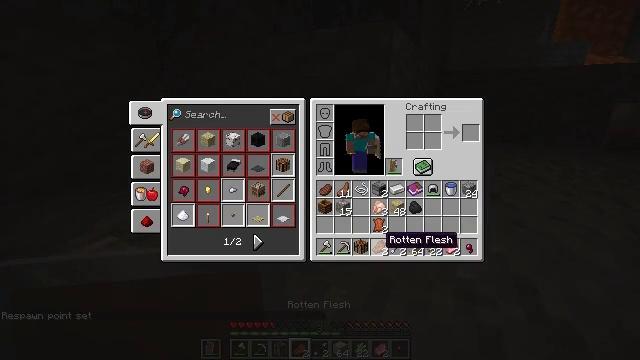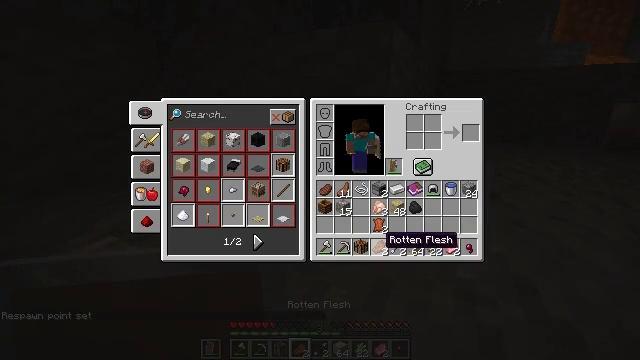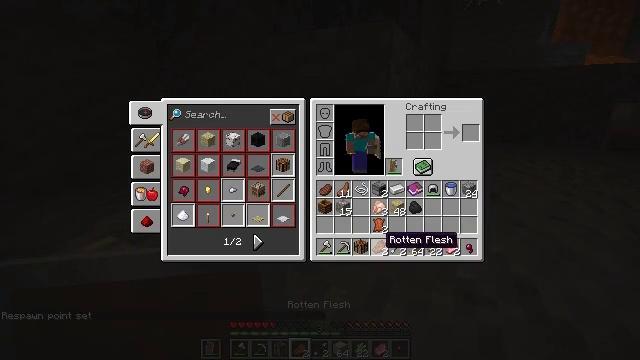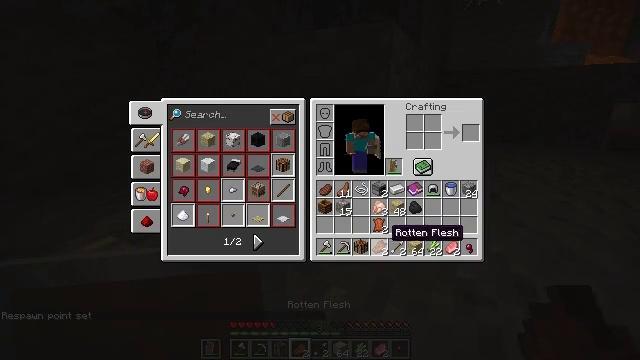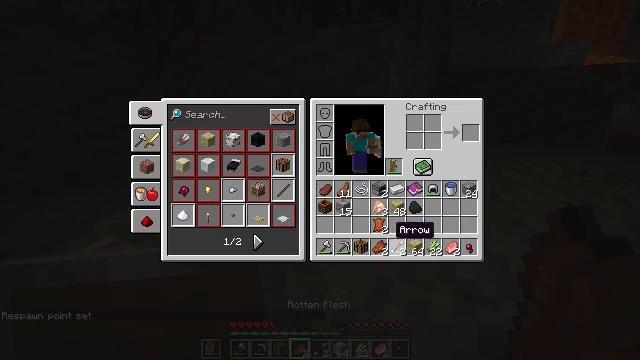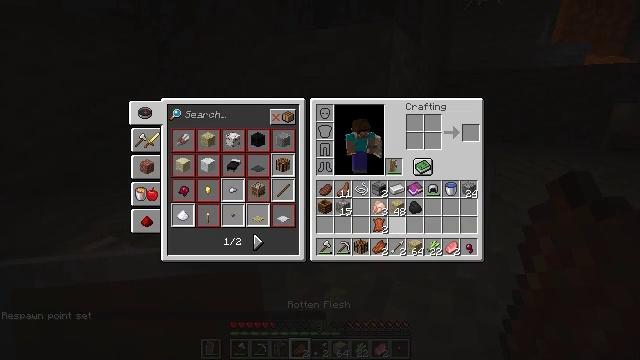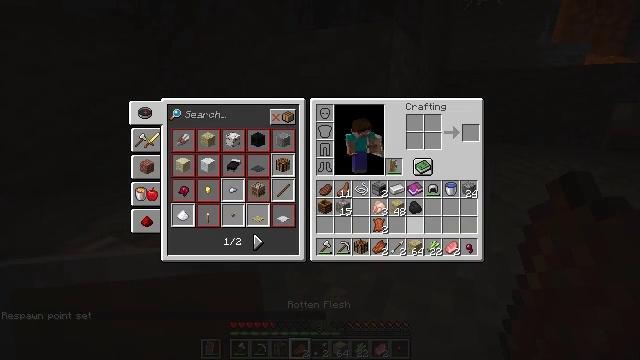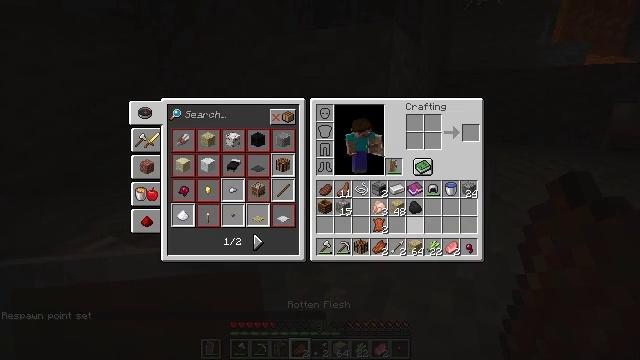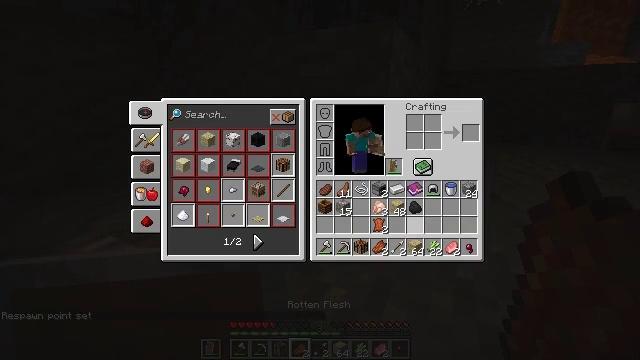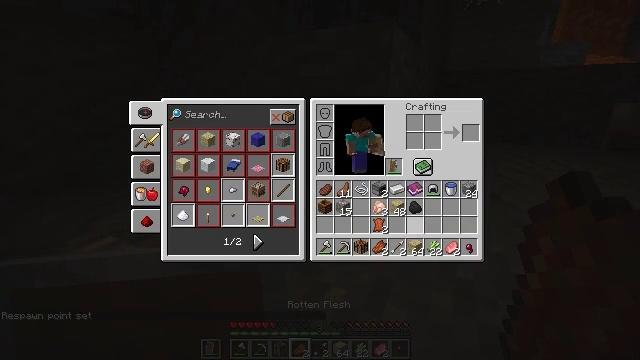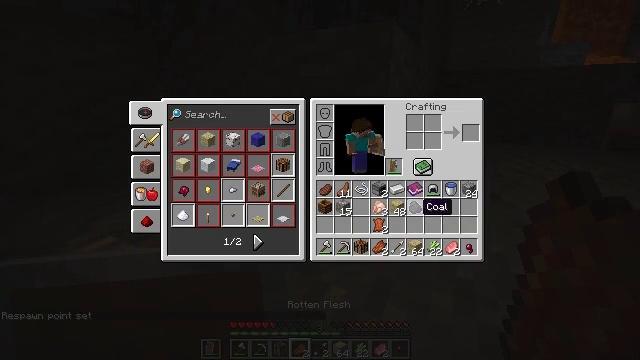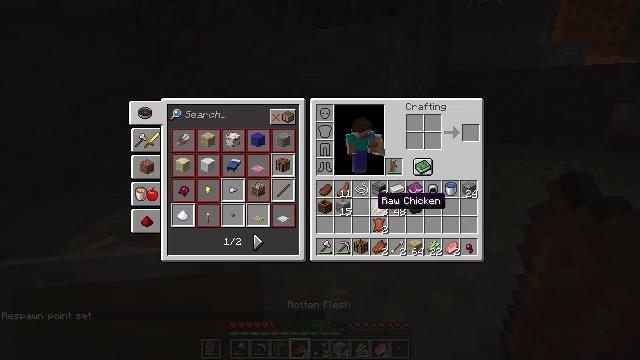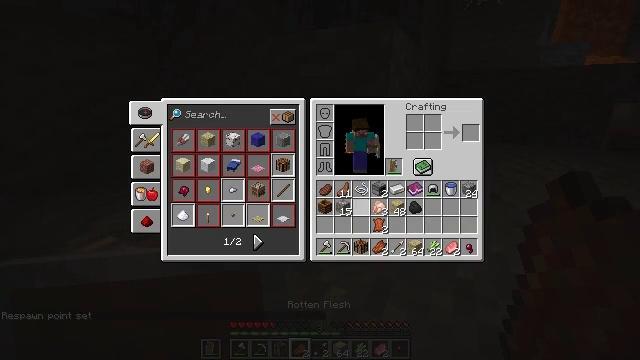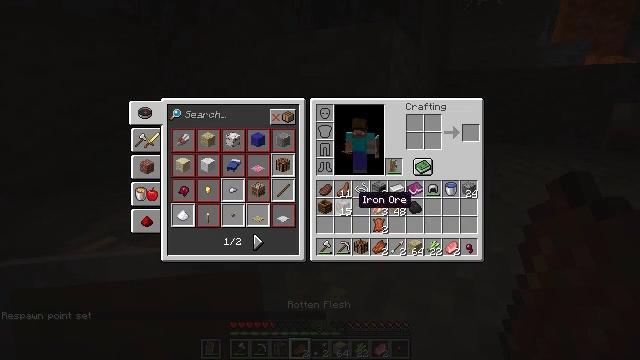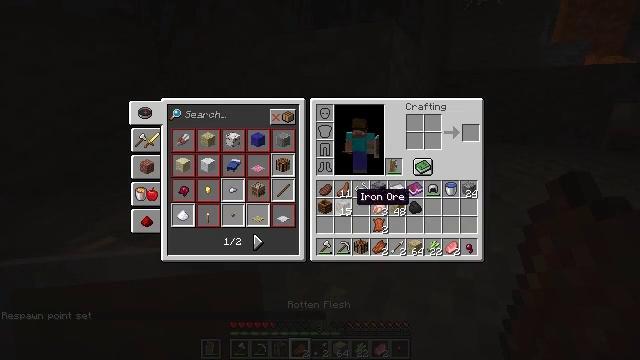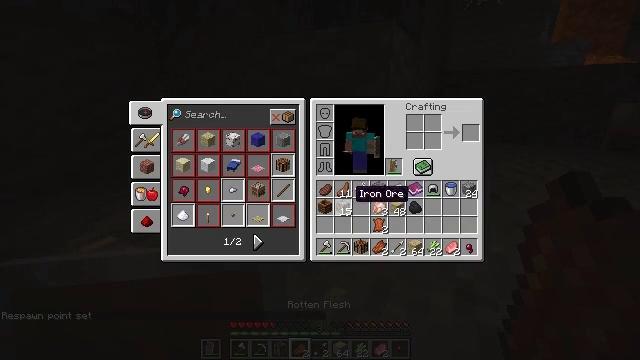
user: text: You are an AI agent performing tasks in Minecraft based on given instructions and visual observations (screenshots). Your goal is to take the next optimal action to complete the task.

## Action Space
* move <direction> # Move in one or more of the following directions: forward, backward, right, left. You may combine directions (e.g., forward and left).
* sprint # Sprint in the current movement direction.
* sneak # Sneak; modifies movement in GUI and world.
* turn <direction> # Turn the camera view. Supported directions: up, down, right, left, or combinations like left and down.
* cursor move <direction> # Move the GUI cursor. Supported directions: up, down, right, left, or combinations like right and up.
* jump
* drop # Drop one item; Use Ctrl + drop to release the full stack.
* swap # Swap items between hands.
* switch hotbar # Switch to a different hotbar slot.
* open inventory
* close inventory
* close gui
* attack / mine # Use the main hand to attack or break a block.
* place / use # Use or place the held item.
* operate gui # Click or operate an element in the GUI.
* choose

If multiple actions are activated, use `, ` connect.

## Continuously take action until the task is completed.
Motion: motion action
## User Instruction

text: Remove an arrow from the inventory.
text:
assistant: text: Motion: no_op
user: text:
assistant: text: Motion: no_op
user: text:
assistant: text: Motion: cursor move up
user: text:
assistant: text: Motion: no_op
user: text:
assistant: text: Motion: cursor move right and up
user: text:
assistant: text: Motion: no_op
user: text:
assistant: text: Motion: no_op
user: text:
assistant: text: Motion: no_op
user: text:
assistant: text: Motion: no_op
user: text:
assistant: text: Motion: no_op
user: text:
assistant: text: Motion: cursor move left
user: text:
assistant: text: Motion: cursor move left
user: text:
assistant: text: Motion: no_op
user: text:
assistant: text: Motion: no_op
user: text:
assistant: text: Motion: no_op
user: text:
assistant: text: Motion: no_op
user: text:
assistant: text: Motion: no_op
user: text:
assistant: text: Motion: no_op
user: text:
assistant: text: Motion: operate gui
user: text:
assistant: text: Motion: operate gui
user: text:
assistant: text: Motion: no_op
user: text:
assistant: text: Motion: no_op
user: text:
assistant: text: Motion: cursor move down
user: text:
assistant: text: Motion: no_op
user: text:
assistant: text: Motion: no_op
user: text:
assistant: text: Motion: cursor move left and up
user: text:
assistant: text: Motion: no_op
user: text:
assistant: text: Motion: no_op
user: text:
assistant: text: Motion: cursor move right and down
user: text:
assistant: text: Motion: cursor move down